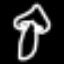
Label: mushroom